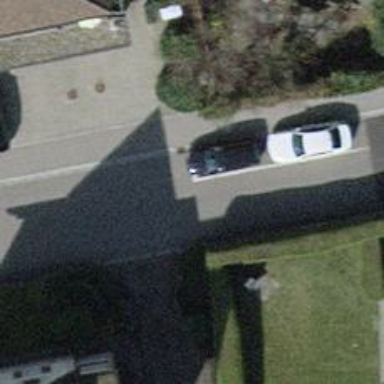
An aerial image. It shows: Residential road with asphalt surface. There is on-street parking available on the right side in parallel manner.